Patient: sex M, age 76
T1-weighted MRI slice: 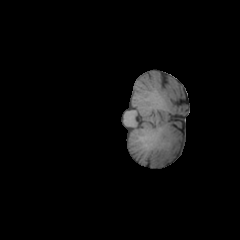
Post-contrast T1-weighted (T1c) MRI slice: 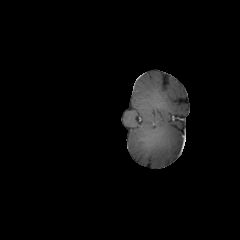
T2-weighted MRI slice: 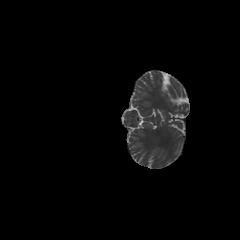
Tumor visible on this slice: no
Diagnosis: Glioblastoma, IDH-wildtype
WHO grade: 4